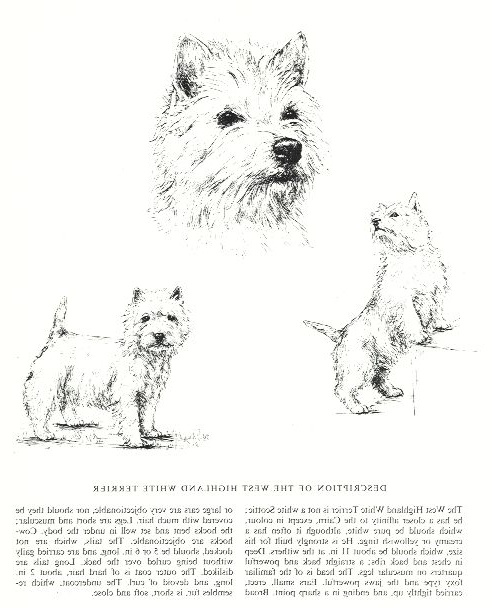
Label: Norwich terrier